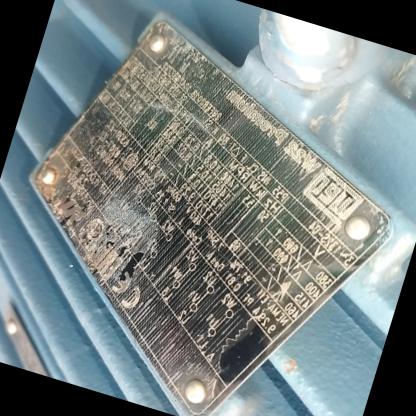
Klasa: tabliczka-znamionowa